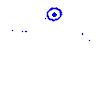
Particle: pion